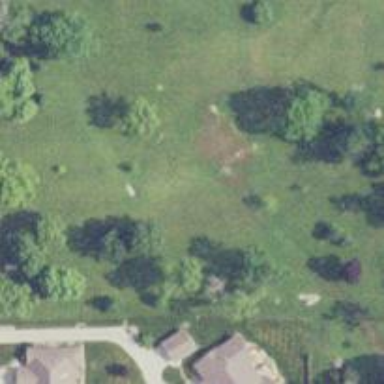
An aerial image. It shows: Tee for the sport of disc golf.